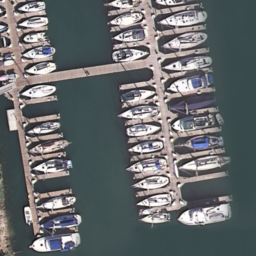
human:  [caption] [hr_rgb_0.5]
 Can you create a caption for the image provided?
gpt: Lots of boats docked neatly at the harbor .

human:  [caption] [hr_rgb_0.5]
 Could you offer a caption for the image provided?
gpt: Lots of boats docked at the harbor the water is deep blue .

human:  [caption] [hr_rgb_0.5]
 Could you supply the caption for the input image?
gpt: Many boats docked neatly at the harbor and some positions are free .

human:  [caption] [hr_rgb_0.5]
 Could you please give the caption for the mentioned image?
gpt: Many boats docked neatly at the harbor and the water is deep blue .

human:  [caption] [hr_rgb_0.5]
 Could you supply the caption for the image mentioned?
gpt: Lots of boats docked neatly at the harbor and some positions are free .